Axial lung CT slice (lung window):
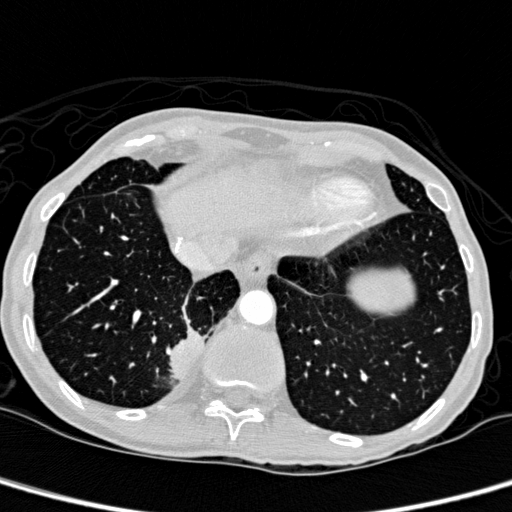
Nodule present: yes
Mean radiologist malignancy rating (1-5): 2.5